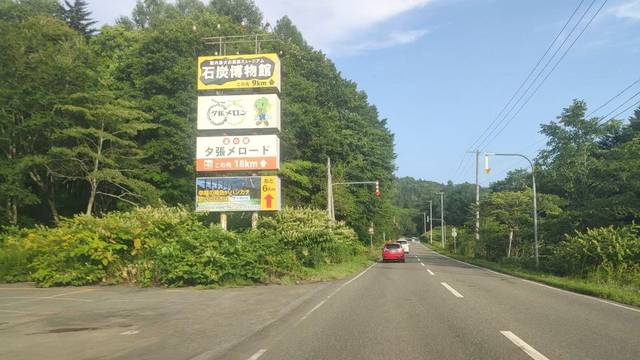
Region: Japan
Coordinates: 43.036, 141.938